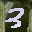
Label: 3